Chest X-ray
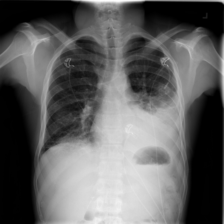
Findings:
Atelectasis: negative
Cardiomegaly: negative
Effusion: positive
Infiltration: negative
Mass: negative
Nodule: negative
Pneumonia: negative
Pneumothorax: negative
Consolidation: negative
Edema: negative
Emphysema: negative
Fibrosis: negative
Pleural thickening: negative
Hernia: negative